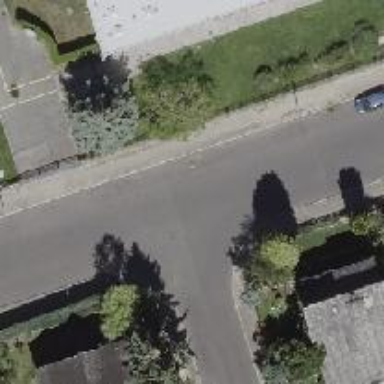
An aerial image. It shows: Residential road with asphalt surface and separate sidewalks on both sides. There is parallel on-street parking on the left side of the road.